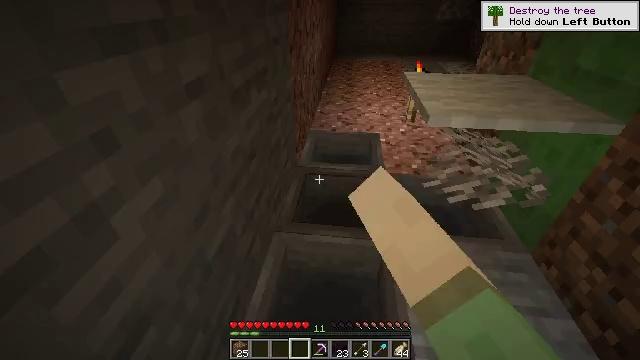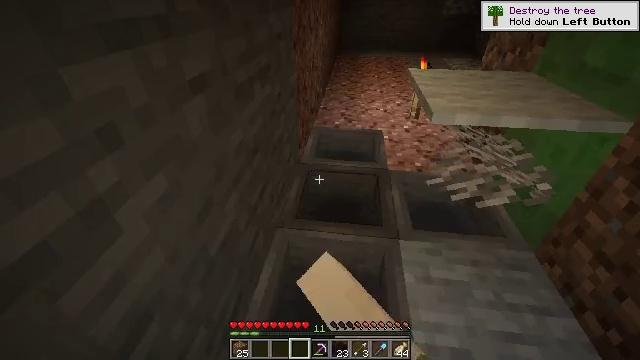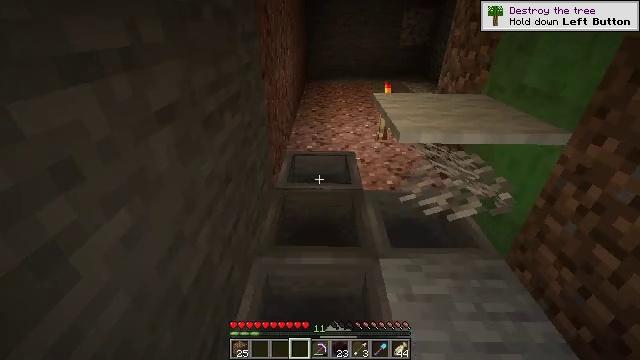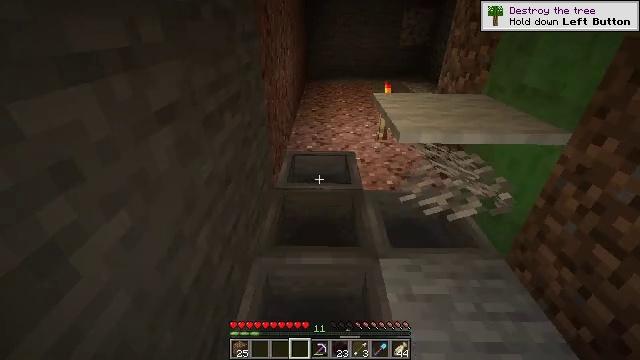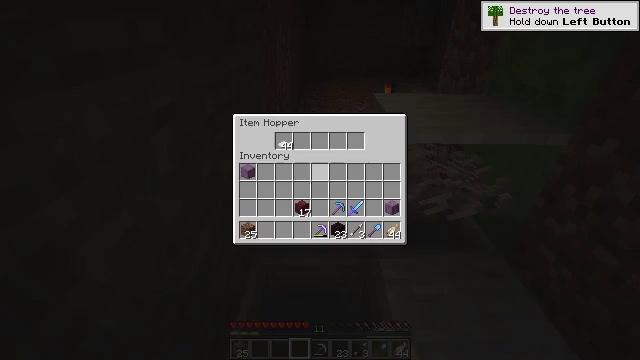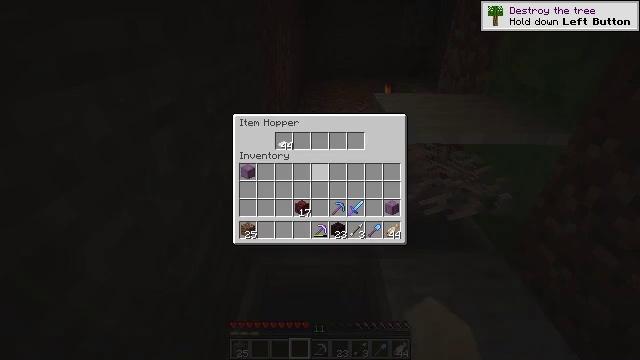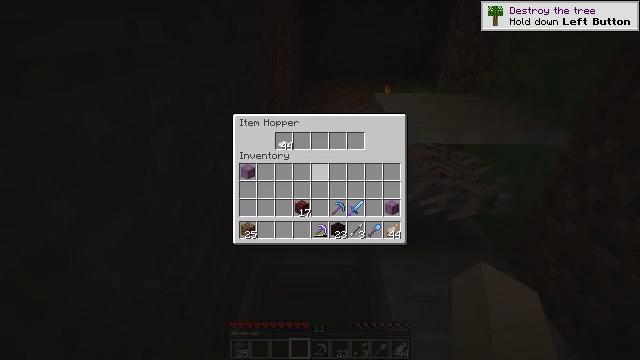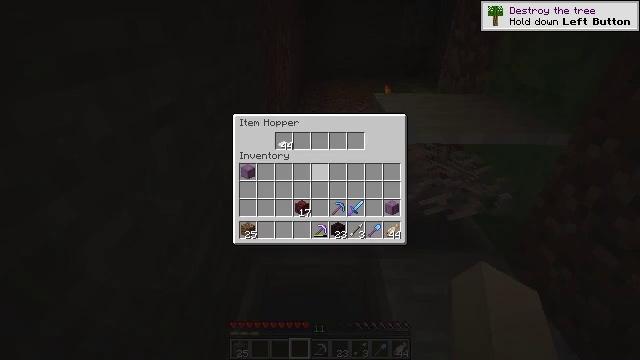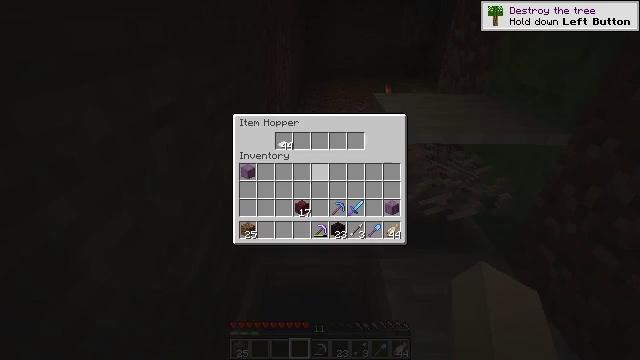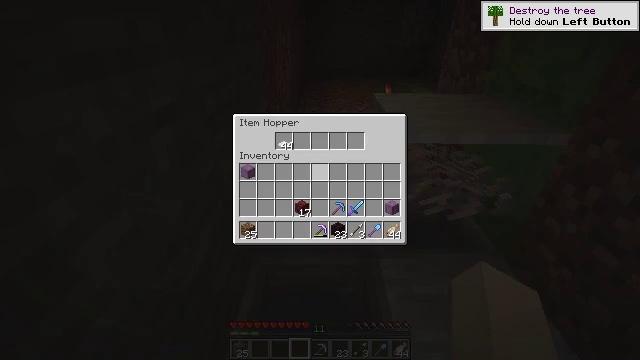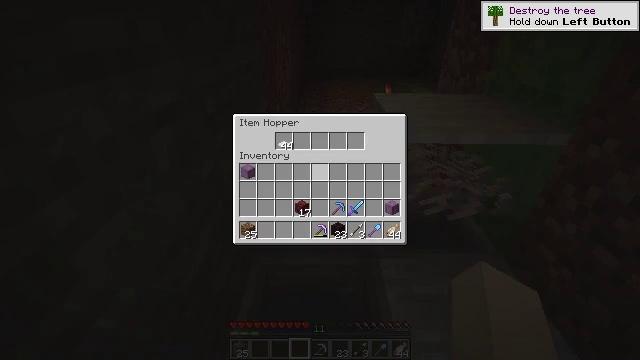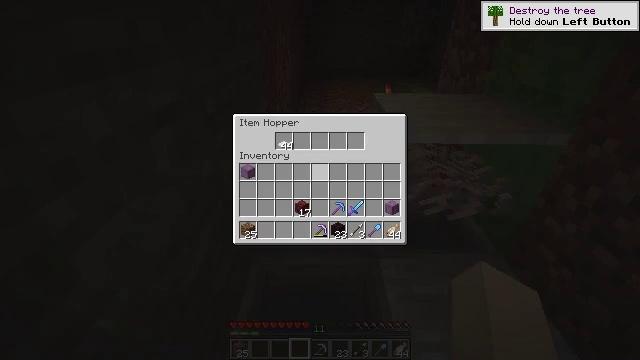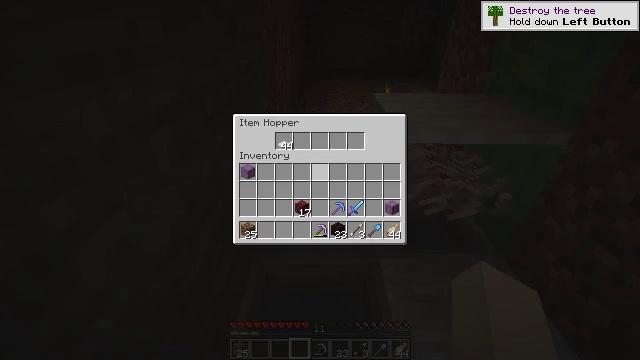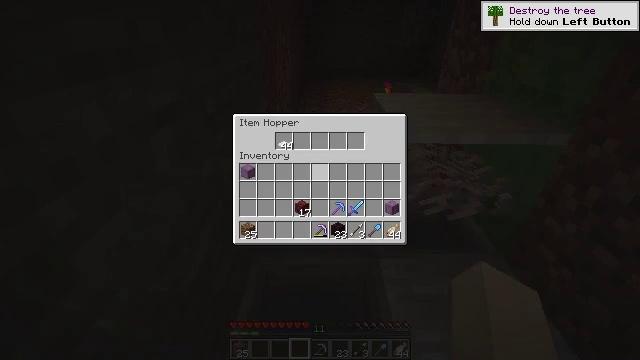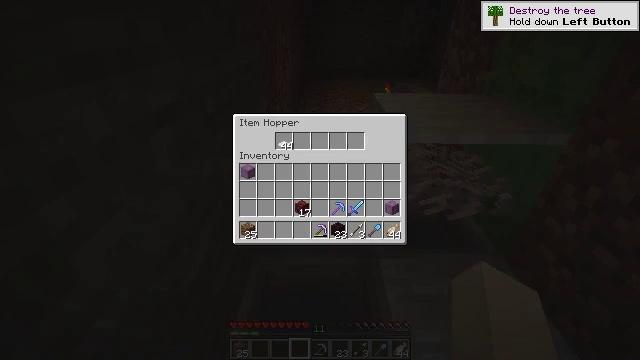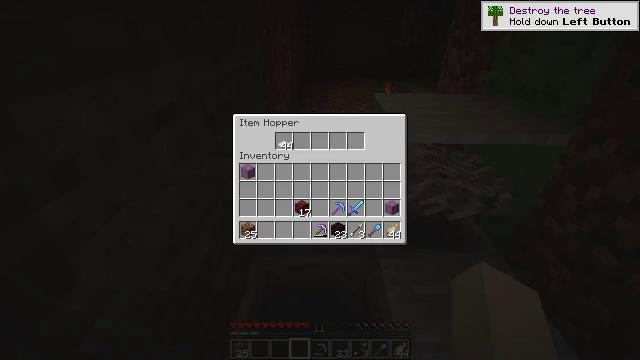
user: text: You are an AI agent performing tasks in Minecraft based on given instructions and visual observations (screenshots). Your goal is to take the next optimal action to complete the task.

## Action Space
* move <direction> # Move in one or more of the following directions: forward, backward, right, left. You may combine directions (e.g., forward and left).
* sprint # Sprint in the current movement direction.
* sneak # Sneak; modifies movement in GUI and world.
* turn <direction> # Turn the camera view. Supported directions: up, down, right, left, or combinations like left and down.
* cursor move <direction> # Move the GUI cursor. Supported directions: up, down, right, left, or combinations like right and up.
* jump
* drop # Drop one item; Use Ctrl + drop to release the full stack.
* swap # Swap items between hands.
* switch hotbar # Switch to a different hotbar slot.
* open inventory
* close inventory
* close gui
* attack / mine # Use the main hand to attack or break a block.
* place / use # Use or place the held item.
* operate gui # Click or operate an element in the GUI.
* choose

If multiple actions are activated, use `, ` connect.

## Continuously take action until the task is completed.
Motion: motion action
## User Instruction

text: Gather the shulker box for storage.
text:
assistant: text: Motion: no_op
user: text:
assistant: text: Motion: turn right and up
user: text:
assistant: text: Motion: no_op
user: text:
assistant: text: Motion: open gui
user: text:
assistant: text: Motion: no_op
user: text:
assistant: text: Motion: no_op
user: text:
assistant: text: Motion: no_op
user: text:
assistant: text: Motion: no_op
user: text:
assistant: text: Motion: no_op
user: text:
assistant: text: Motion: no_op
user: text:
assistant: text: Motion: no_op
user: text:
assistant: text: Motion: no_op
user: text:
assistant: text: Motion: sneak, cursor move left and up
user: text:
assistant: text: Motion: sneak, cursor move left and up
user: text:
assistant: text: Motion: sneak
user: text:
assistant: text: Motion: sneak
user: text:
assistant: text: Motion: sneak
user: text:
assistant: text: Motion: sneak
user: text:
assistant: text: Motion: sneak
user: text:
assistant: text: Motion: close gui
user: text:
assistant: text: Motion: turn right and down
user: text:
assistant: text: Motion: turn right and down
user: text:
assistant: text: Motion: turn down
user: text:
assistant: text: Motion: use / place
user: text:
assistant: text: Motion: use / place
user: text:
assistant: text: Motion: use / place
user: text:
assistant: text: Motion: no_op
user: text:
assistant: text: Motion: no_op
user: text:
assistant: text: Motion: open gui
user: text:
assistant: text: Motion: no_op